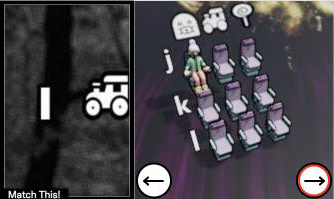
Task: seats
Answer: no